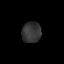
Tissue: prostate
Cell type: T cells
Senescence score: 0.3169
Nuclear area (px): 386
Mean DAPI intensity: 53.718